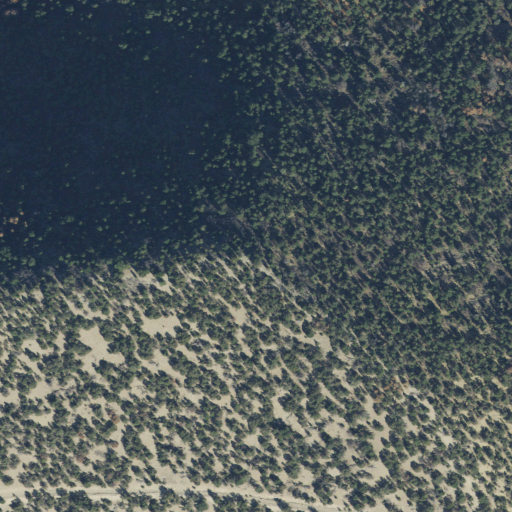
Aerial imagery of mountain in Utah named Black Hawk containing evergreen forest, open development, mixed forest, and low intensity development